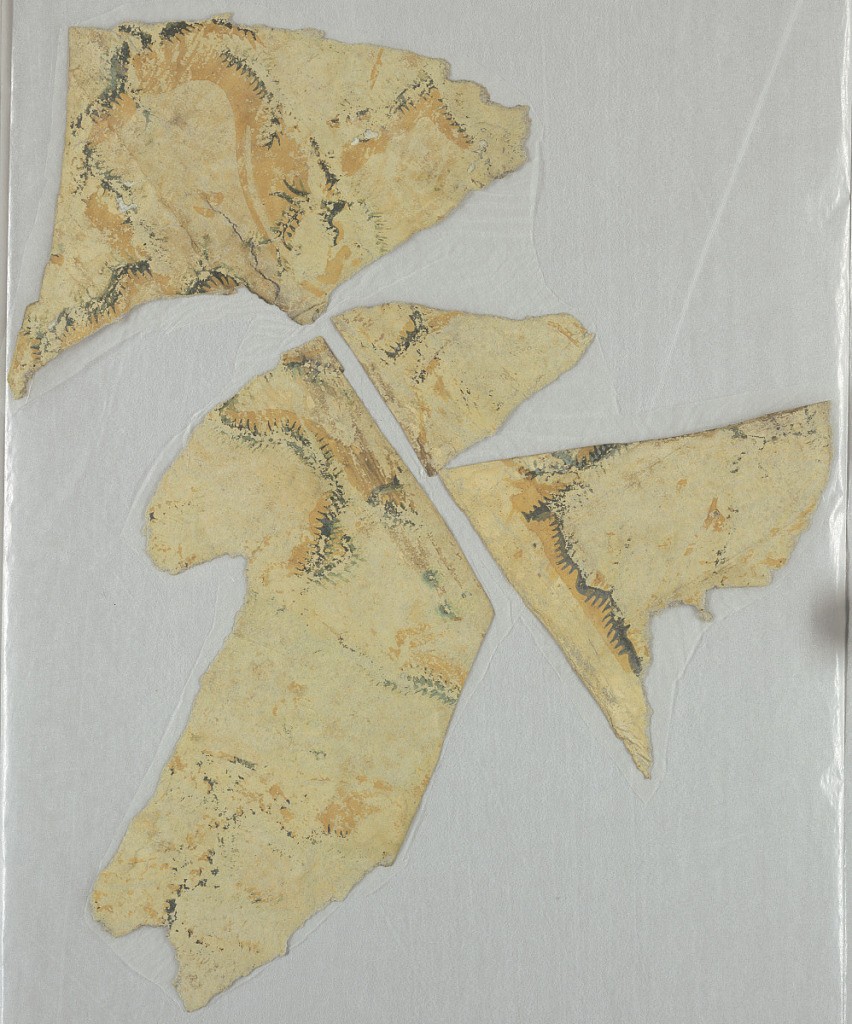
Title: Sidewall
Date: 18th–early 19th century
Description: Fragment of wallpaper, mustard background, black and greeen vine (?)